Question: Count the number of objects in the diagram.
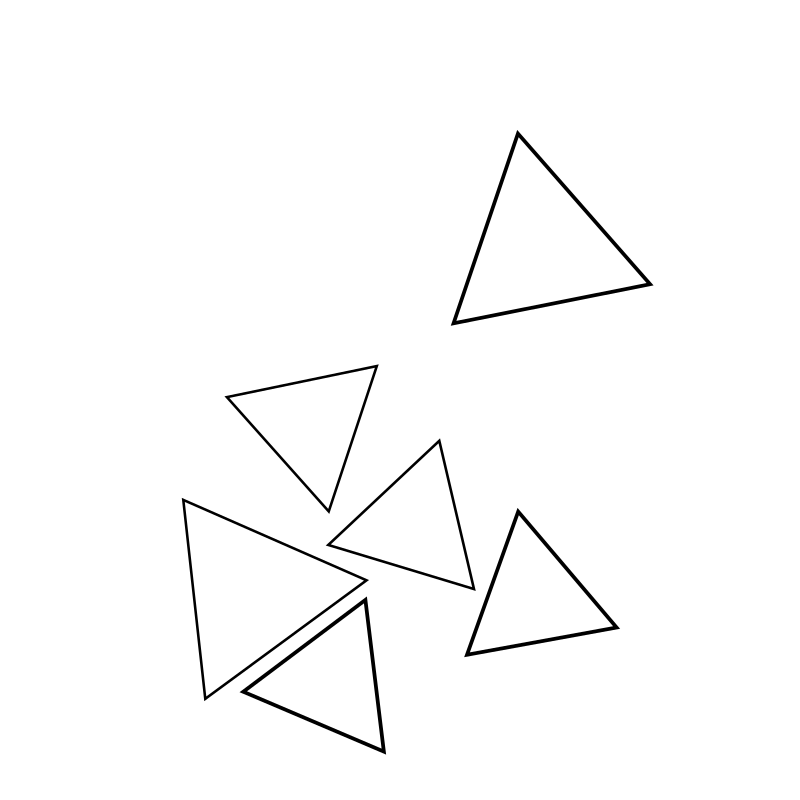
Answer: 6